Question: I want to write myself an Application to hide the time in the notificationbar and i'm lookin out for some way to do so!
I want it to look like this for example, just not visible:

Do you have any hints how i can accomplish the time in the notificationbar gone?
Thanks in advance, i know this isnt a very specific question but i'dont look for a specific answer either!
EDIT: Currently i'm using the app <URL> to hide the time but unfortunally it delivers a lot more than i want. Within the alternative status bar i just set the fontcolor of the time to black. When this app can do it there has to be some kind of way to accomplish the time not visible or gone right!?
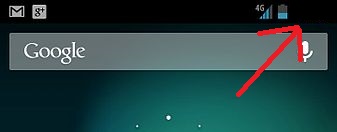
Answer: You certainly can't accomplish that with a widget, and you can't do that without actually modifying the OS itself, and building a custom ROM. There is no way for you to override the system part of the notification bar as a third-party application.